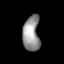
Tissue: lung
Cell type: Epithelial cells
Senescence score: 0.2429
Nuclear area (px): 583
Mean DAPI intensity: 148.407